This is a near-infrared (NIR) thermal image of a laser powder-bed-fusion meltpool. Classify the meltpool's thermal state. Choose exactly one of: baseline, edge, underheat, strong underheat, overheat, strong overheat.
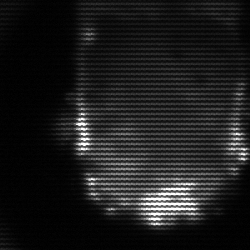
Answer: baseline